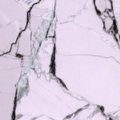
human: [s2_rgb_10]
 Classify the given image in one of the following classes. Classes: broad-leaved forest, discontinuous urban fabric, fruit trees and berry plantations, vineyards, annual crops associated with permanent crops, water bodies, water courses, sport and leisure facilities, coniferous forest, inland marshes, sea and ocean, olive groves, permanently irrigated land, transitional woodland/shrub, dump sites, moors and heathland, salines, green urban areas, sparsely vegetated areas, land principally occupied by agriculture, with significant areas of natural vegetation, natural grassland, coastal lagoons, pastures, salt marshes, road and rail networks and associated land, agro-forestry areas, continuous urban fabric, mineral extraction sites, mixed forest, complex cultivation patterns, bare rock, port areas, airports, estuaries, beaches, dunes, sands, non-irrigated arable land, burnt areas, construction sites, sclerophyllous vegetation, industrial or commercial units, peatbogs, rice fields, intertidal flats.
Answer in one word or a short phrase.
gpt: sea and ocean